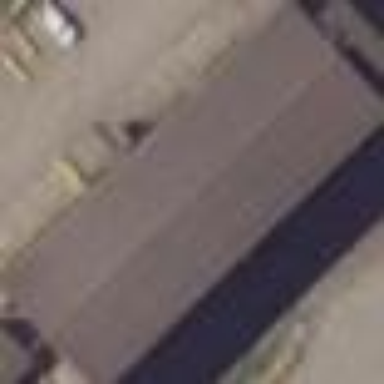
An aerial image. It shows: Industrial building.